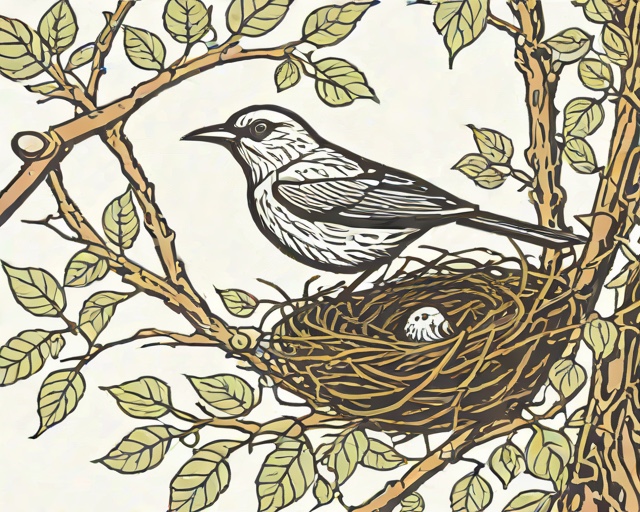
Category: Spring